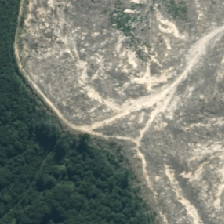
Land cover: harvested_forest